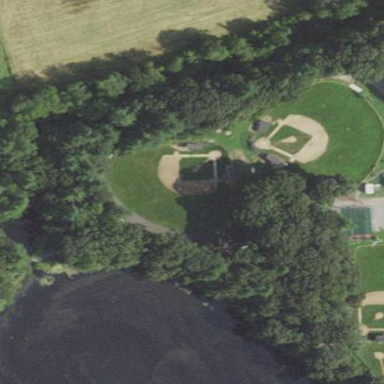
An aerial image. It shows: Baseball pitch for leisure and sports activities.